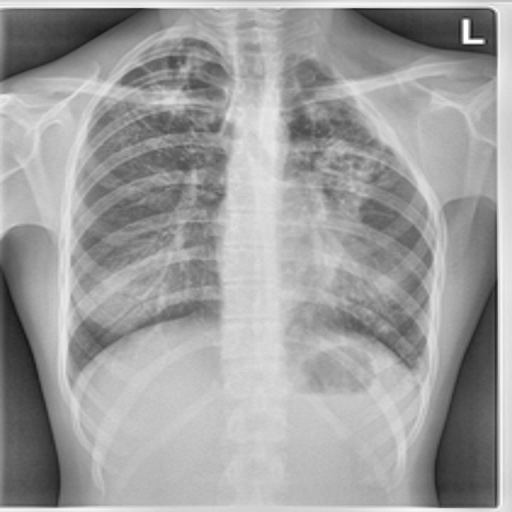
Finding: TUBERCULOSIS